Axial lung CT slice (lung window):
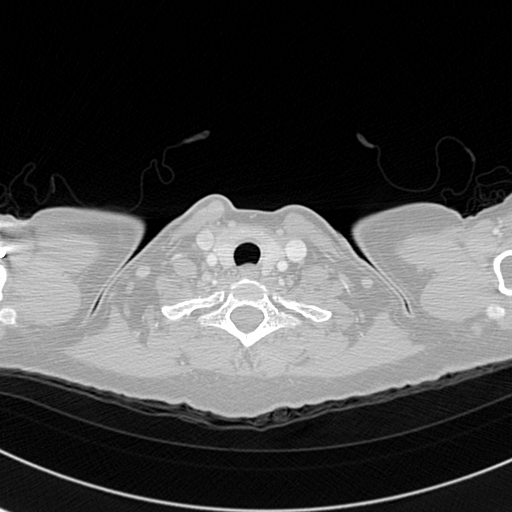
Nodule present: no